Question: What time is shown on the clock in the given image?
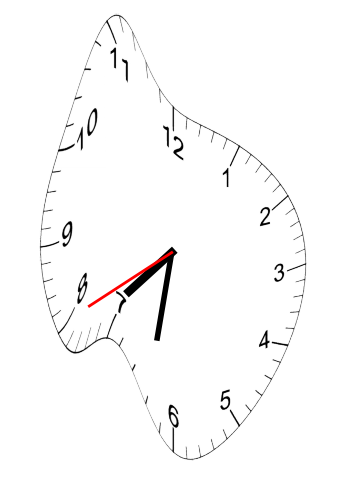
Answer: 07:31:40